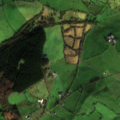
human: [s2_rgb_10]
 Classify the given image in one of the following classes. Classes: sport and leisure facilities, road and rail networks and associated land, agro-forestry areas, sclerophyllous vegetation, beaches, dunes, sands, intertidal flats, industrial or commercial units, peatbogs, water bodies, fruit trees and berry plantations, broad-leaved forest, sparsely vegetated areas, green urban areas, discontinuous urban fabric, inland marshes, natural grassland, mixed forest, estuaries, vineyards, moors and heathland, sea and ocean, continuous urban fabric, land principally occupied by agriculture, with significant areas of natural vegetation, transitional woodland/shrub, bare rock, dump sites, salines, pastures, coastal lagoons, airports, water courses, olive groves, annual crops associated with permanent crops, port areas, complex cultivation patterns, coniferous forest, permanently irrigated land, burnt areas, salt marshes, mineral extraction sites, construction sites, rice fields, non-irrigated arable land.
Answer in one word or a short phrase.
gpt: pastures, land principally occupied by agriculture, with significant areas of natural vegetation, coniferous forest